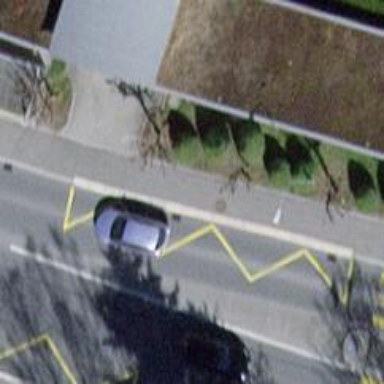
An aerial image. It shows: Bus stop with shelter. It is platform for public transport.